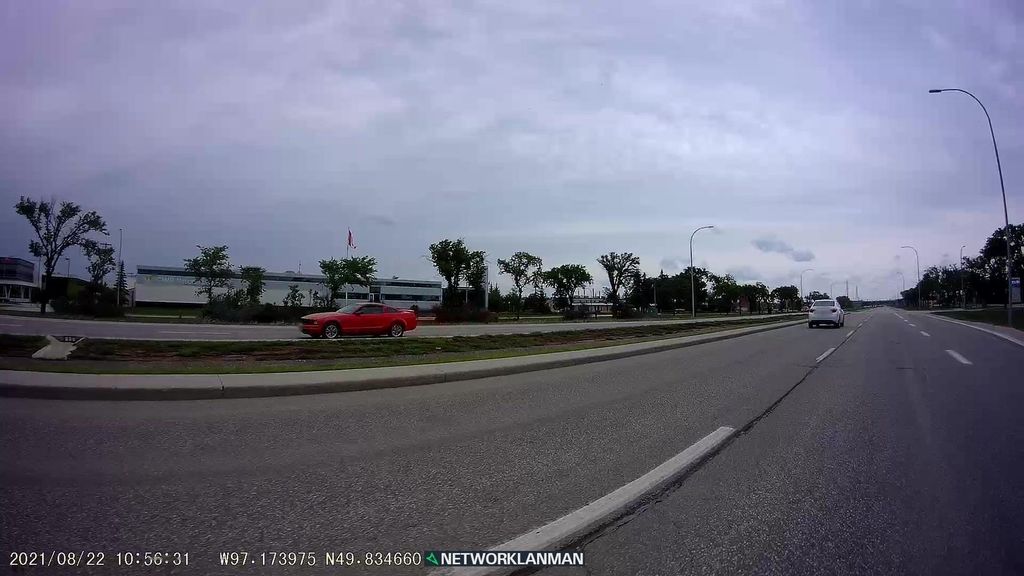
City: winnipeg